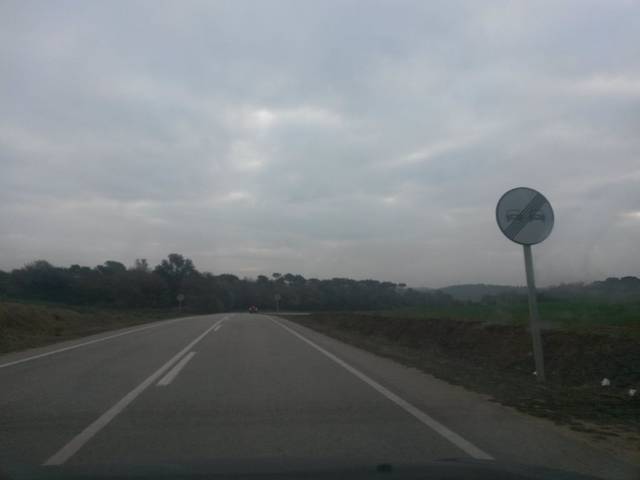
Region: Spain
Coordinates: 41.923, 2.769